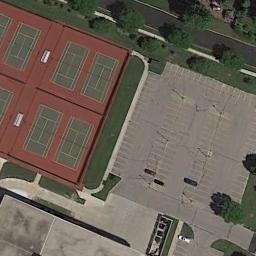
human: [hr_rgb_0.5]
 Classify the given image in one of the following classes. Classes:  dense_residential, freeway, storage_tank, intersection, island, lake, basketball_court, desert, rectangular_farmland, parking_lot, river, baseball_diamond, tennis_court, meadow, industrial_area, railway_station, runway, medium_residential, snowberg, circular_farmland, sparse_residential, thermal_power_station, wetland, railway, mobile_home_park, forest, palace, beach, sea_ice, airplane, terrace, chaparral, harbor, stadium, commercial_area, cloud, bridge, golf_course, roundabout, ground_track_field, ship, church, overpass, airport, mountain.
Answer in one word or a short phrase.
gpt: tennis_court